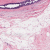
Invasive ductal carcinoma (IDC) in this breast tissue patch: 0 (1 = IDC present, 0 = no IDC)